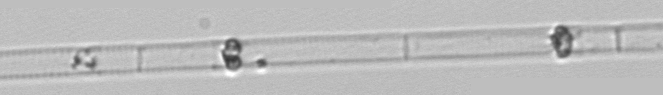
Label: Dactyliosolen_blavyanus